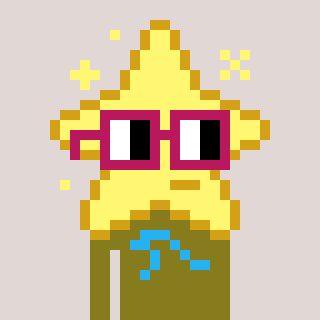
a pixel art character with square dark red glasses, a star-shaped head and a gunk-colored body on a warm background